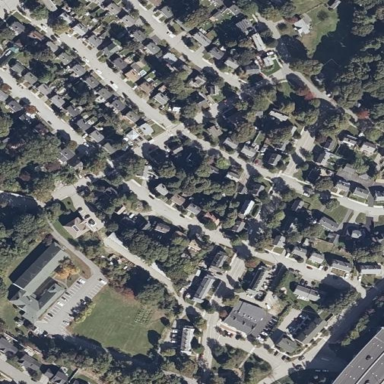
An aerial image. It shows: Residential neighbourhood with historic district.